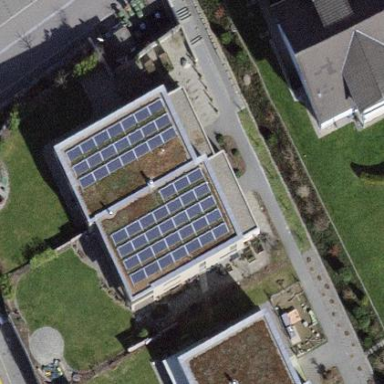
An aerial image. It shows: Solar power generator using photovoltaic method with solar photovoltaic panel types.